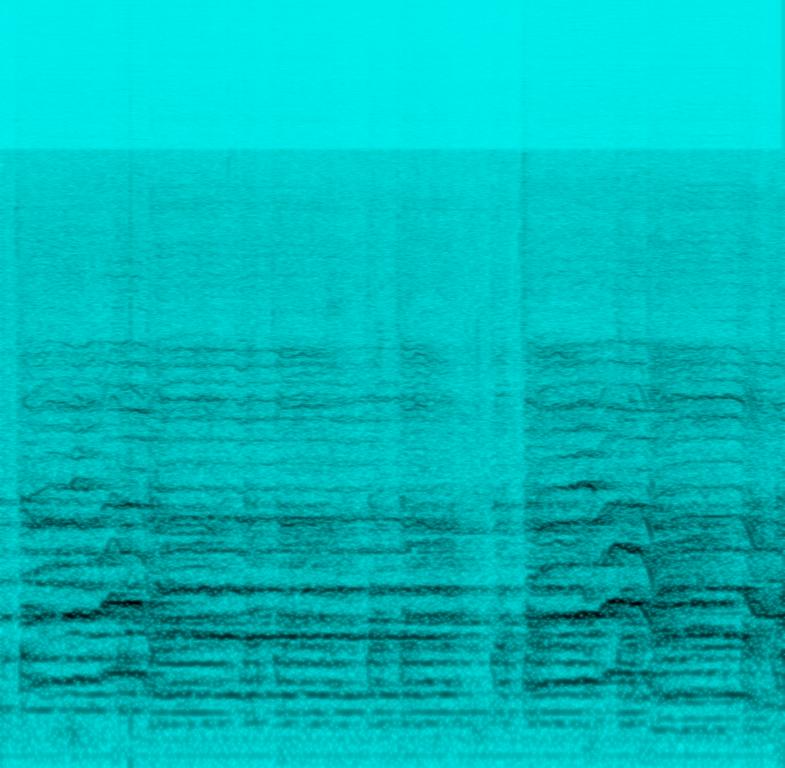
This song features a pop song being sung by male voices in acapella . The voices sing the different parts of a choir. They are singing vocables and not words. The voices sing in harmony. Voices are singing the bass; alto and tenor parts. The mood of this song is romantic. This is an amateur recording. This song can be played in a romantic movie.